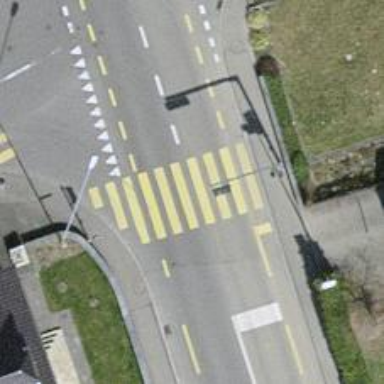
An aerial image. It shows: Primary highway with separate cycle lane on both sides of the sidewalk.